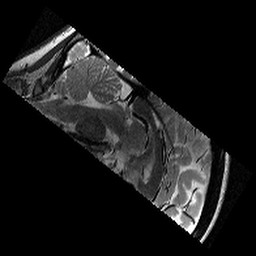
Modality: T2w
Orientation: sagittal
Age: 10
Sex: female
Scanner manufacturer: siemens
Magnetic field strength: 3 T
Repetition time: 9.23 s
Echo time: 0.067 s